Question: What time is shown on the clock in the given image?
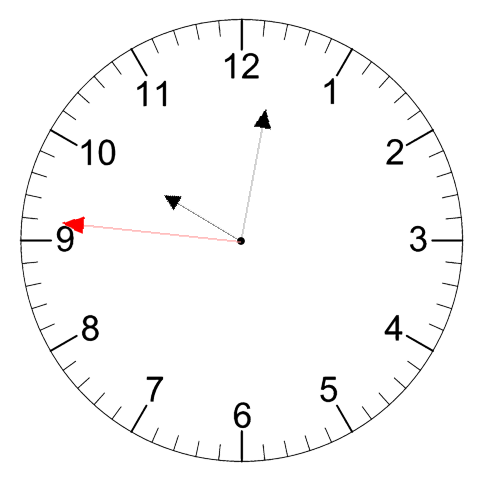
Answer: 10:01:46